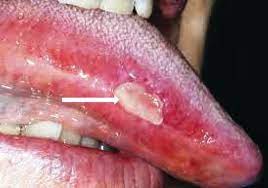
Condition: Mouth Ulcer